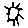
Label: sun